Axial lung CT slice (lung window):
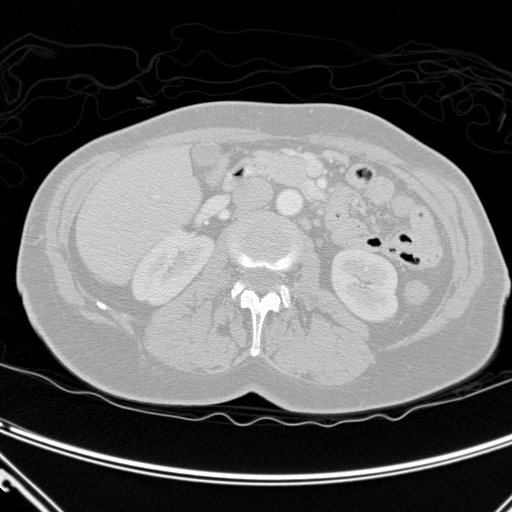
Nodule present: no